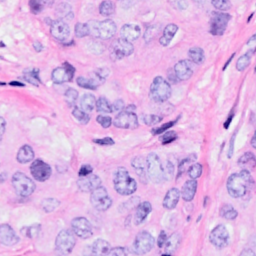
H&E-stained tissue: Breast